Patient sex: M
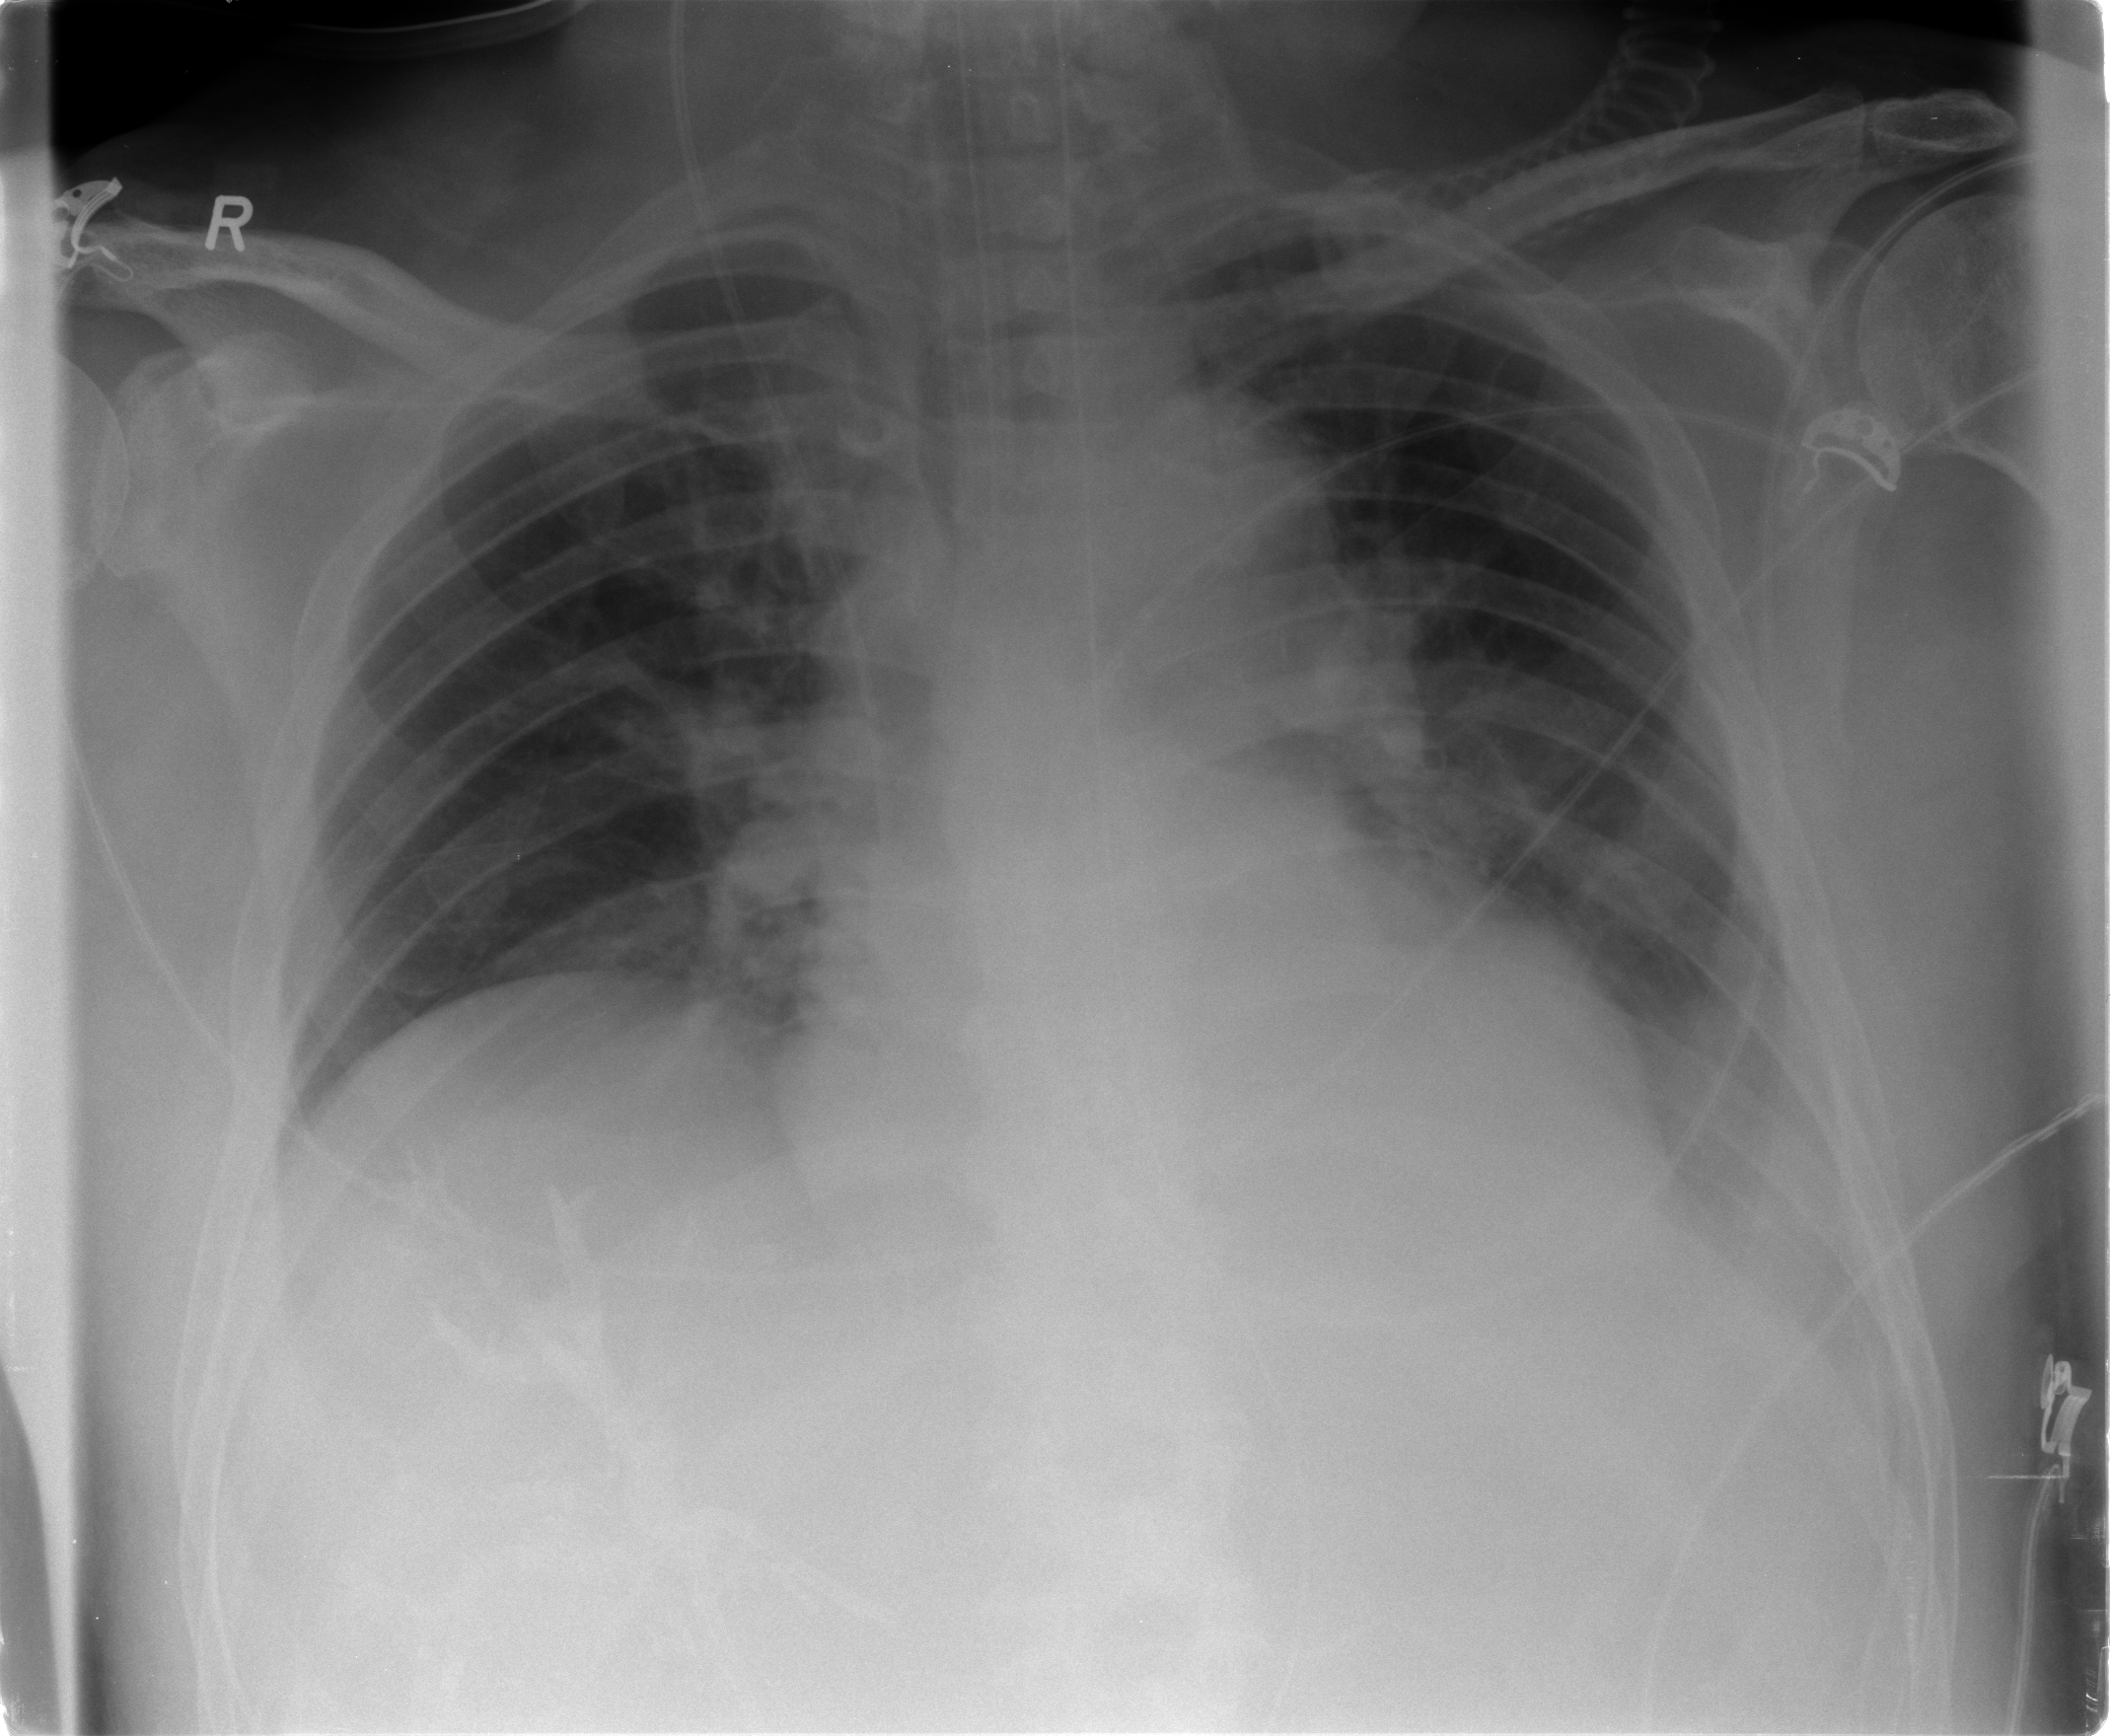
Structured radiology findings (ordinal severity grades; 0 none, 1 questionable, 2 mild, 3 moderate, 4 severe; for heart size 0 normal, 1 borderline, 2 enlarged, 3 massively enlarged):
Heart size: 2
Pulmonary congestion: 1
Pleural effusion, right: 0
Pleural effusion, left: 0
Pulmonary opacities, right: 0
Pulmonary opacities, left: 0
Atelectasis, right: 0
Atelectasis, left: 0